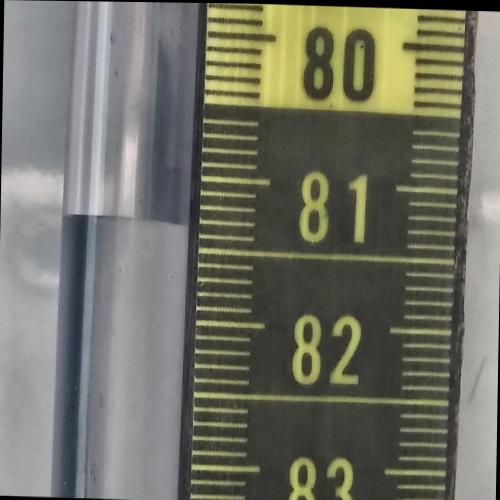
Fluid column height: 81.3 cm